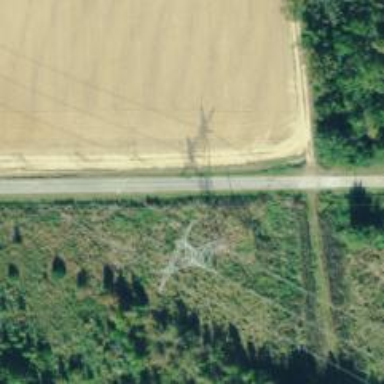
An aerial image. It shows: Power tower.